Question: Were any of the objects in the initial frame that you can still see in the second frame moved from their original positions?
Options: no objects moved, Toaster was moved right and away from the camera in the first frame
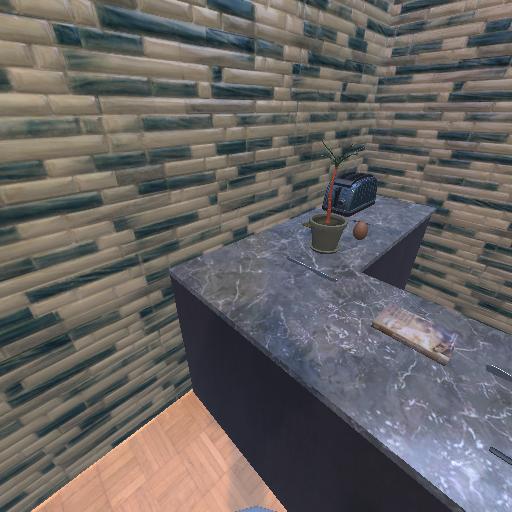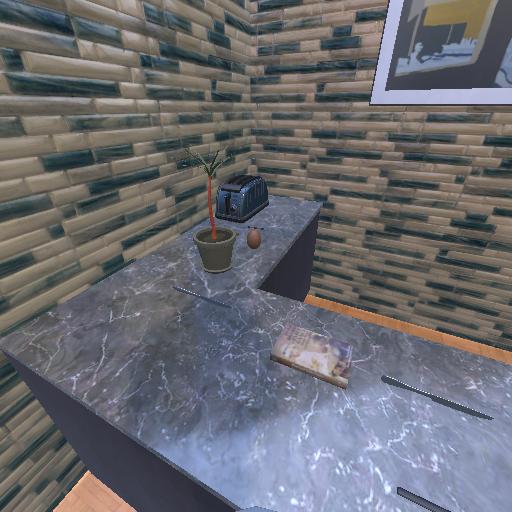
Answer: no objects moved